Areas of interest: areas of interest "Suzhou Industrial Park Shengpu Experimental Primary School"
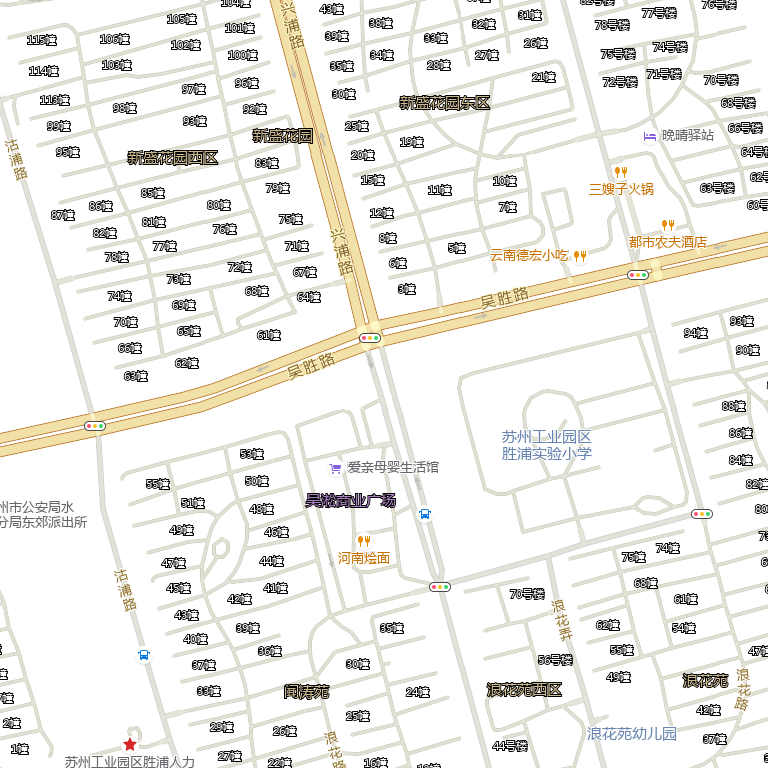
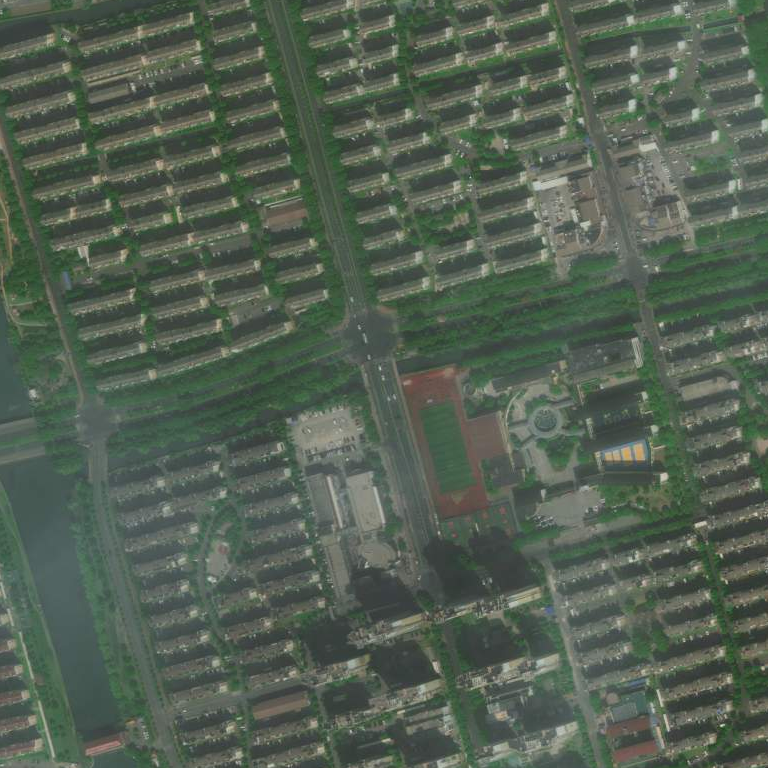